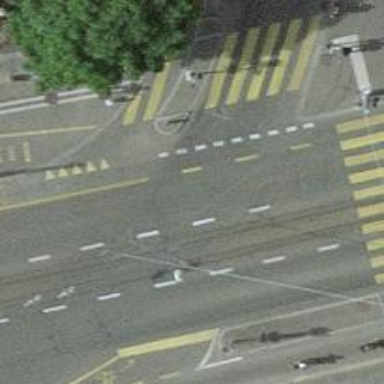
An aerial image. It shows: Tram level crossing on the railway.